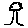
Label: tree